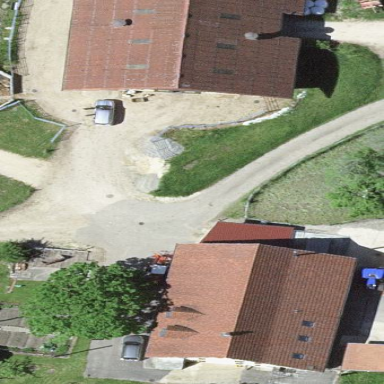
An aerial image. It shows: Farmyard area.